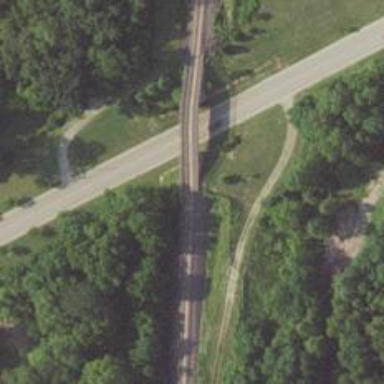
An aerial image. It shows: Aqueduct bridge over railway tracks.